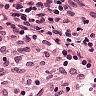
Metastatic tissue present: no